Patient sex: F
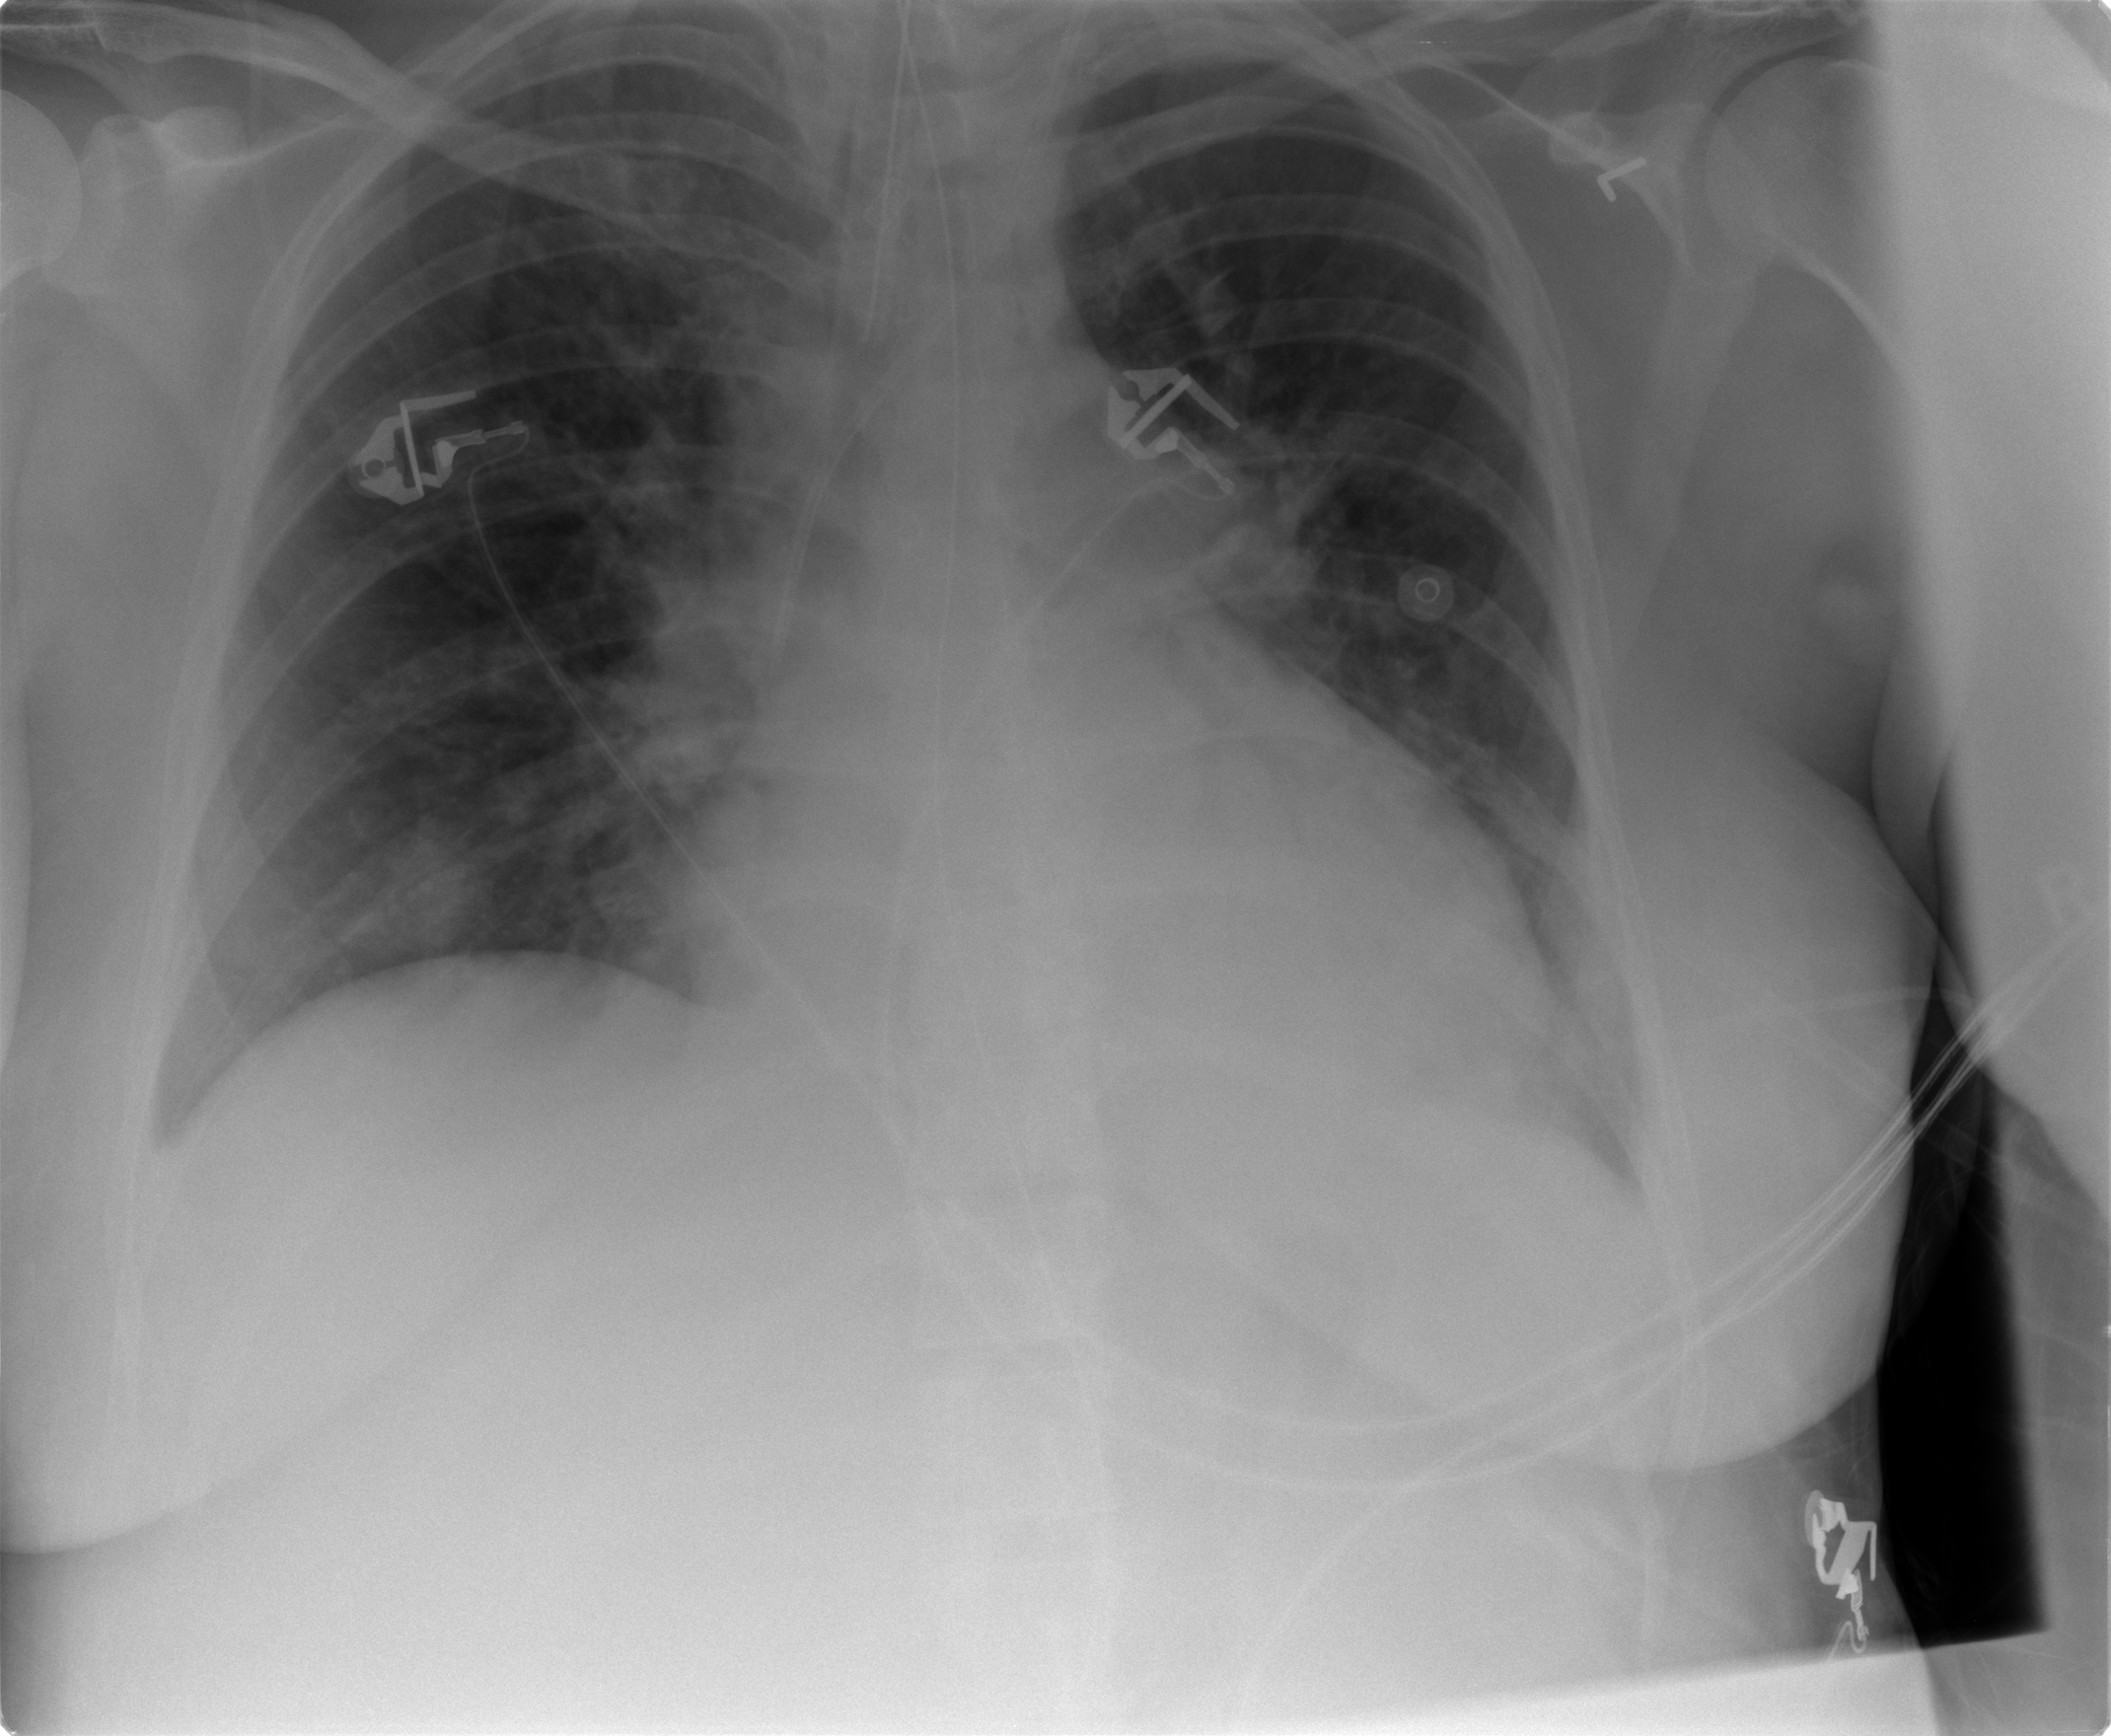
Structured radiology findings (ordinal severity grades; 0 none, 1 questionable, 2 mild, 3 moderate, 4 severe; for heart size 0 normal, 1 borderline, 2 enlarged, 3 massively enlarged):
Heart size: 1
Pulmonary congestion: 2
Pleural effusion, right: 0
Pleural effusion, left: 1
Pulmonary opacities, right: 2
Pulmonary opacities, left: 1
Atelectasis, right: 2
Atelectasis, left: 2